九年级 · 度量几何学
如图所示, 四边形 $A B C D$ 是半径为 $R$ 的 $\odot O$ 的内接四边形, $A B$ 是 $\odot O$ 的直径, $\angle A B D=45^{\circ}$, 直线 $l$ 与三条线段 $C D 、 C A 、 D A$ 的延长线分别交于点 $E 、 F 、 G$. 且满足 $\angle C F E=45^{\circ}$.

(1)求证: 直线 $l \perp$ 直线 $C E$;

(2)若 $A B=D G$;

(1)求证: $\triangle A B C \cong \triangle G D E$;

(2)若 $R=1, C E=\frac{3}{2}$, 求四边形 $A B C D$ 的周长.

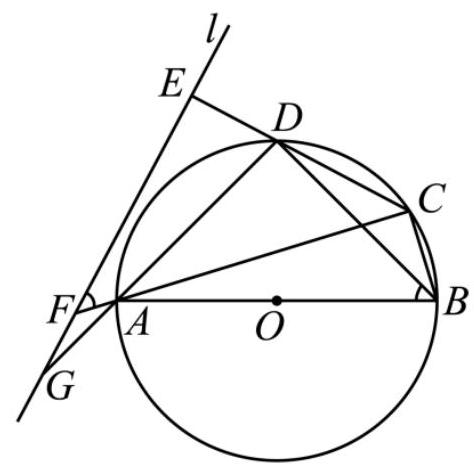
答案:  (1)见解析;

(2)①解析, (2) $\frac{7}{2}+\sqrt{2}$.

解析: (1) 在 $\odot O$ 中, 根据同弧所对的圆周角相等可得 $\angle A C D=\angle A B D=45^{\circ}$, 结合已知在 $\triangle C F E$ 中根据三角形内角和定理可求得 $\angle F E C=90^{\circ}$;

(2) (1)根据圆内接四边形的性质和邻补角可得 $\angle A B C=\angle G D E$, 由直径所对的圆周角是直角和 （1）可得 $\angle A C B=\angle G E D$, 结合已知即可证得 $\triangle A B C \cong \triangle G D E(\mathrm{AAS})$;

(2)在 $\odot O$ 中由 $R=1$, 可得 $A B=2$, 结合题意易证 $D A=D B$, 在 Rt $\triangle A B C$ 中由勾股定理可求得 $D A=\sqrt{2}$, 由(1)可知易得 $B C+C D=D E+C D=C E$, 最后代入计算即可求得周长.

【详解】(1) 证明：在 $\odot O$ 中,

$\because A D=A D$,
$\therefore \angle A C D=\angle A B D=45^{\circ}$, 即 $\angle F C E=45^{\circ}$,

在 $\triangle C F E$ 中,

$\because \angle C F E=45^{\circ}$,

$\therefore \angle F E C=180^{\circ}-(\angle F C D+\angle C F E)=90^{\circ}$,

即直线 $I \perp$ 直线 $C E$;

(2) (1)四边形 $A B C D$ 是半径为 $R$ 的 $\odot O$ 的内接四边形,

$\therefore \angle A D C+\angle A B C=180^{\circ}$,

$\because \angle A D C+\angle G D E=180^{\circ}$,

$\therefore \angle A B C=\angle G D E$,

$\because A B$ 是 $\odot O$ 的直径,

$\therefore \angle A C B=90^{\circ}$,

由（1）可知 $\angle G E D=90^{\circ}$,

$\therefore \angle A C B=\angle G E D$,

在 $\triangle A B C$ 与 $\triangle G D E$ 中,

$\left\{\begin{array}{l}\angle A B C=\angle G D E \\ \angle A C B=\angle G E D \\ A B=D G\end{array}\right.$,

$\therefore \triangle A B C \cong \triangle G D E(\mathrm{AAS})$,

(2)在 $\odot O$ 中, $R=1$,

$\therefore A B=2 R=2$,

$\because A B$ 是 $\odot O$ 的直径,

$\therefore \angle A D B=90^{\circ}$,

$\because \angle A B D=45^{\circ}$,

$\therefore \angle B A D=90^{\circ}-\angle A B D=45^{\circ}$,

$\therefore D A=D B$,

在 Rt $\triangle A B C$ 中,

$\therefore D A^{2}+D B^{2}=A B^{2}$,

即 $2 D A^{2}=2^{2}$,

解得: $D A=\sqrt{2}$,
由(1)可知 $\triangle A B C \cong \triangle G D E$,

$\therefore B C=D E$,

$\therefore B C+C D=D E+C D=C E=\frac{3}{2}$,

$\therefore$ 四边形 $A B C D$ 的周长为:

$D A+A B+B C+C D=D A+A B+C E=2+\sqrt{2}+\frac{3}{2}=\frac{7}{2}+\sqrt{2}$.

【点睛】本题考查了同弧所对的圆周角相等、三角形内角和定理、垂直的定义、圆内接四边形的性质、邻补角互补、直径所对的圆周角是直角、全等三角形的判定和性质、勾股定理解直角三角形以及周长的计算; 解题的关键是灵活运用以上知识, 综合求解.